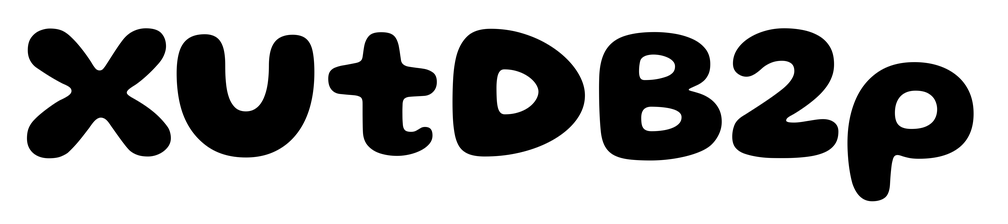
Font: Gluten_Bold